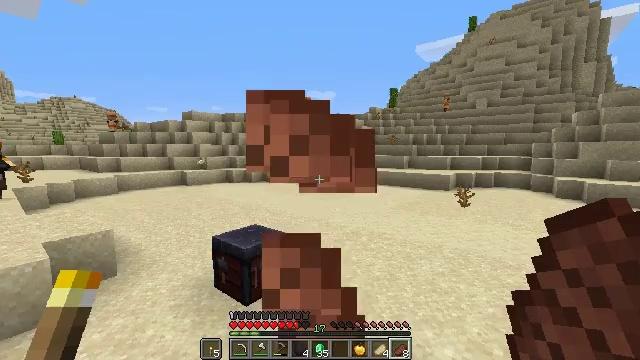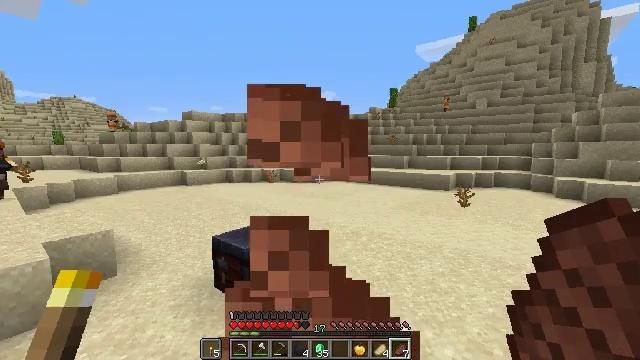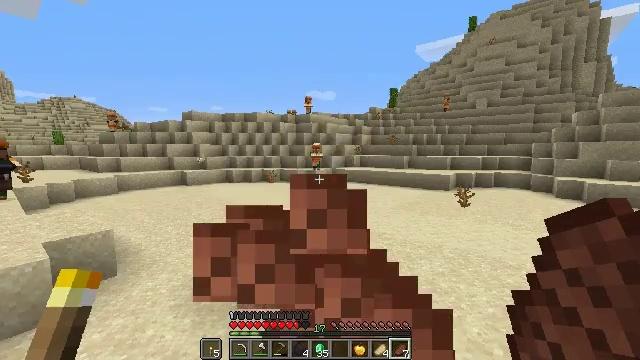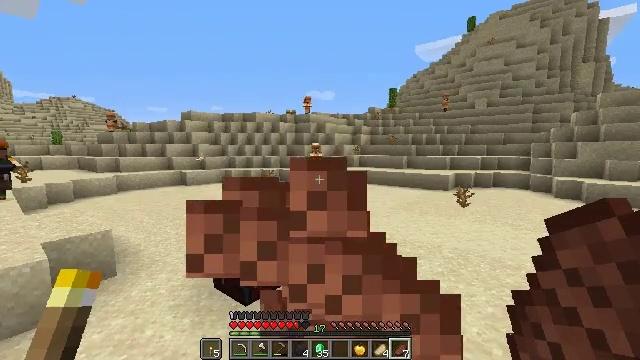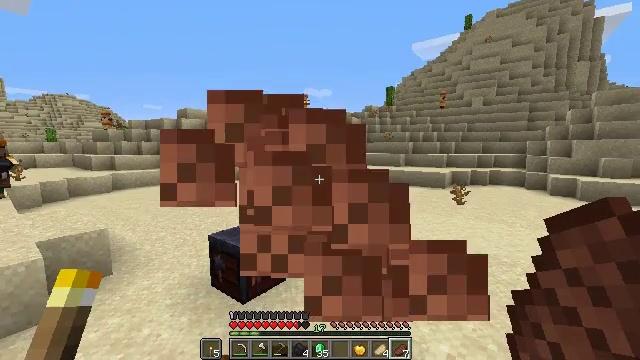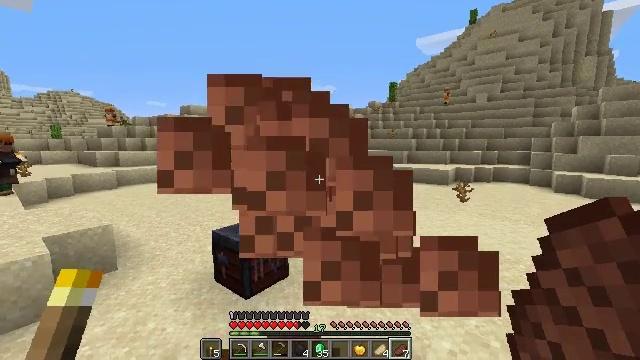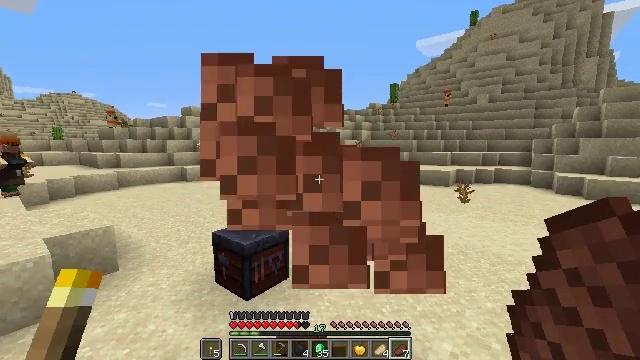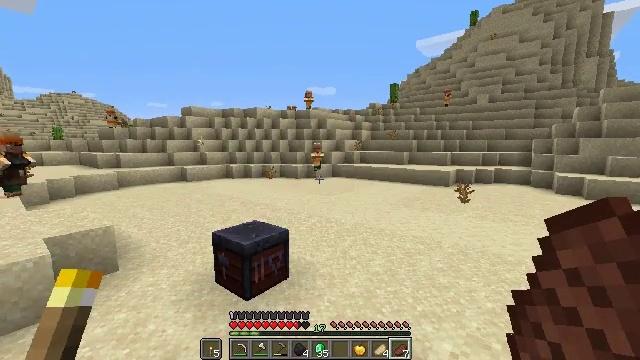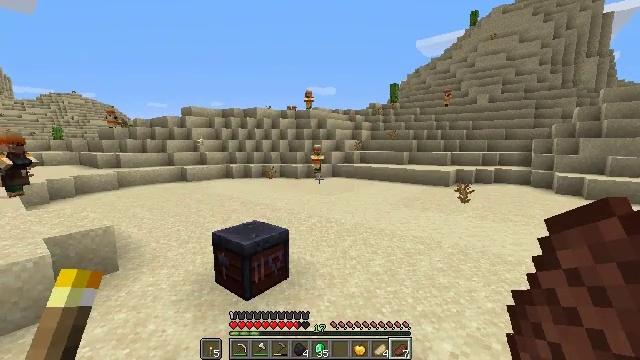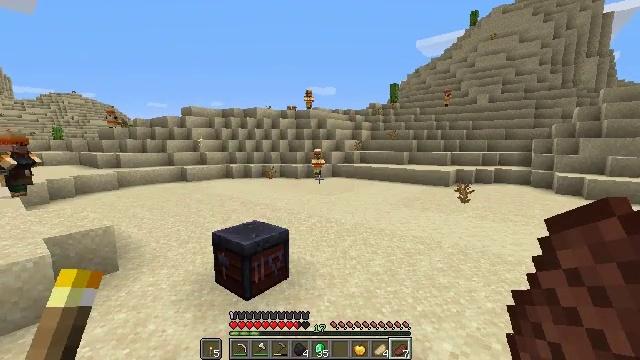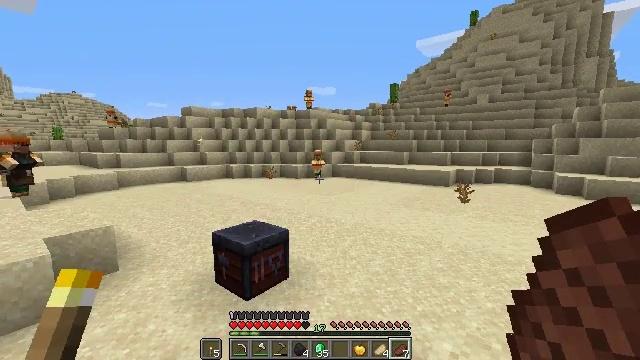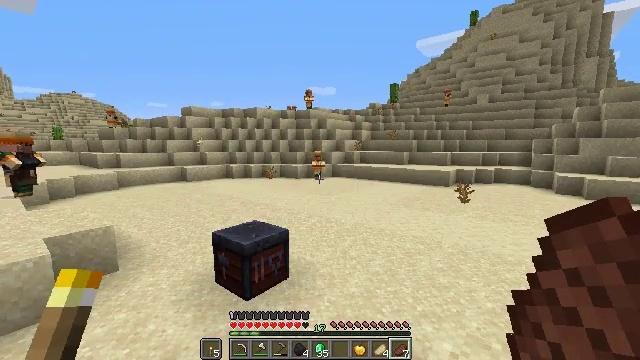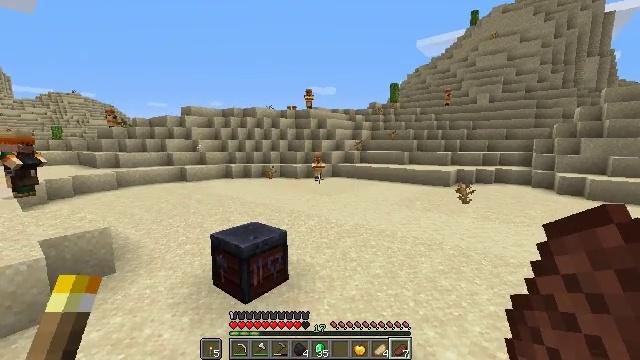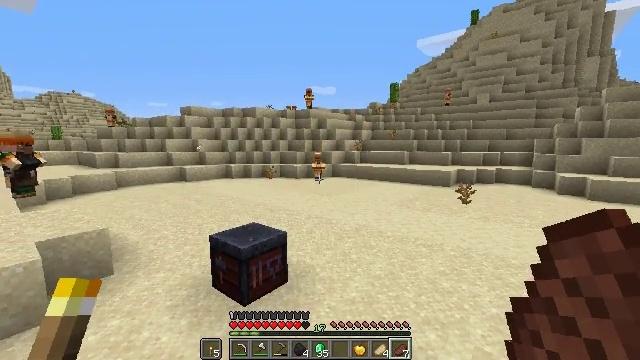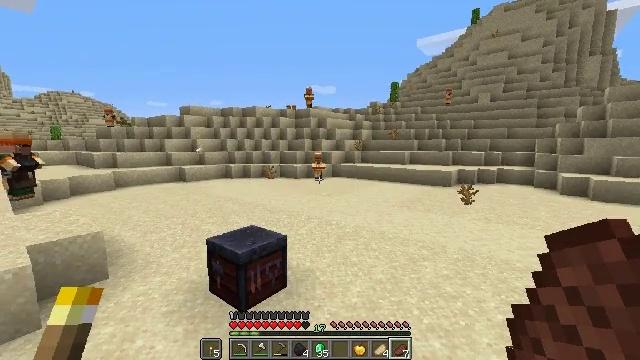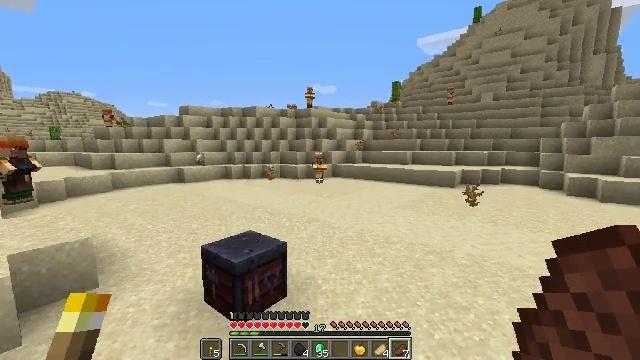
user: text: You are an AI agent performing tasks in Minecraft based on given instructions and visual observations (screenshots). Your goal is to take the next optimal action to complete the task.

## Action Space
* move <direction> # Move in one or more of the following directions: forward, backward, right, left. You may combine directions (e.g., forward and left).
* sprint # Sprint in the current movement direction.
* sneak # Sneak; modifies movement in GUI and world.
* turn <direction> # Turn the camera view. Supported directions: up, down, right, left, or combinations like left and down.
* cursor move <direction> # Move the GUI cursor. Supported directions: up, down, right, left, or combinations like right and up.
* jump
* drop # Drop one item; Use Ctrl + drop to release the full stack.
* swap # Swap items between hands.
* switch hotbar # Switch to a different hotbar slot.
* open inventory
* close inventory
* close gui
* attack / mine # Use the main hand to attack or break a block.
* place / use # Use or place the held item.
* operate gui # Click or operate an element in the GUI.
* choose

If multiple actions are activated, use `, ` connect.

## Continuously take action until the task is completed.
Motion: motion action
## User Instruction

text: Recycle the smithing table.
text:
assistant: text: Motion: use / place
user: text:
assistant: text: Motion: use / place
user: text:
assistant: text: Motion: use / place
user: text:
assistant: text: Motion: no_op
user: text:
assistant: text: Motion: no_op
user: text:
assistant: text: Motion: no_op
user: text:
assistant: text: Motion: no_op
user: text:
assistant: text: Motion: no_op
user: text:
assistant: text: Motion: no_op
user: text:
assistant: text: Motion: no_op
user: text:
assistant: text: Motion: no_op
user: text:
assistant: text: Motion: move forward
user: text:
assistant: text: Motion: move forward
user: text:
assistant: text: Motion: move forward
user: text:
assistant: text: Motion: move forward
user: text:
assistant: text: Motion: move forward, turn left
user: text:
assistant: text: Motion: turn left
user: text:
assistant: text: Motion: turn left
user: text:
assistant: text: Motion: no_op
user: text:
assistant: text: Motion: no_op
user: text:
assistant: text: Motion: no_op
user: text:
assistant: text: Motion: open inventory
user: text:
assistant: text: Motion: open inventory
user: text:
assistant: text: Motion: open inventory
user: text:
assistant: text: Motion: open inventory
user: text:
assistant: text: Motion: no_op
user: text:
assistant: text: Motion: no_op
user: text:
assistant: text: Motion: no_op
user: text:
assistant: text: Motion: no_op
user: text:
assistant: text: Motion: no_op